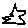
Label: star